Question: I am trying to call service via curl and here is my code and every time I got the attached error
'''
error_reporting(-1);
$qbsite = "https://qbo.sbfinance.intuit.com/resource/account/v2/960432556";
$headers = array(
'Content-Type'=>'application/xml',
'oauth_version' => "1.0",
'oauth_signature_method'=>"HMAC-SHA1",
'oauth_nonce'=>"xxx",
'oauth_timestamp'=>"xxx",
'oauth_consumer_key'=>"qyprdvZraQrBVbrPIptwd6gl6C6knP",
'oauth_token'=>"qyprdyLcCq9KMGVzqxtObeOkTvSWhhi7sNSW62u9gwqDXsc7",
'oauth_signature'=>"LnVYSgE9YZ77KgKZ1kLT3ouIu1M=",
);
$xmlData = '<?xml version="1.0" encoding="utf-16"?>
<Account xmlns:ns2="http://www.intuit.com/sb/cdm/qbo" xmlns="http://www.intuit.com/sb/cdm/v2">
<Name>Loan Account </Name>
<Desc>Loan Account</Desc>
<Subtype>Savings</Subtype>
<AcctNum>5001</AcctNum>
<OpeningBalanceDate>2010-05-14</OpeningBalanceDate>
</Account>';
$ch = curl_init($qbsite);
curl_setopt ($ch, CURLOPT_SSL_VERIFYPEER, FALSE);
curl_setopt($ch, CURLOPT_RETURNTRANSFER, true);
curl_setopt($ch, CURLOPT_POST, 1);
curl_setopt($ch, CURLOPT_HTTPHEADER, $headers);
curl_setopt($ch, CURLOPT_POSTFIELDS, "
{$xmlData}");
$response = curl_exec($ch);
print($response);die; !
'''

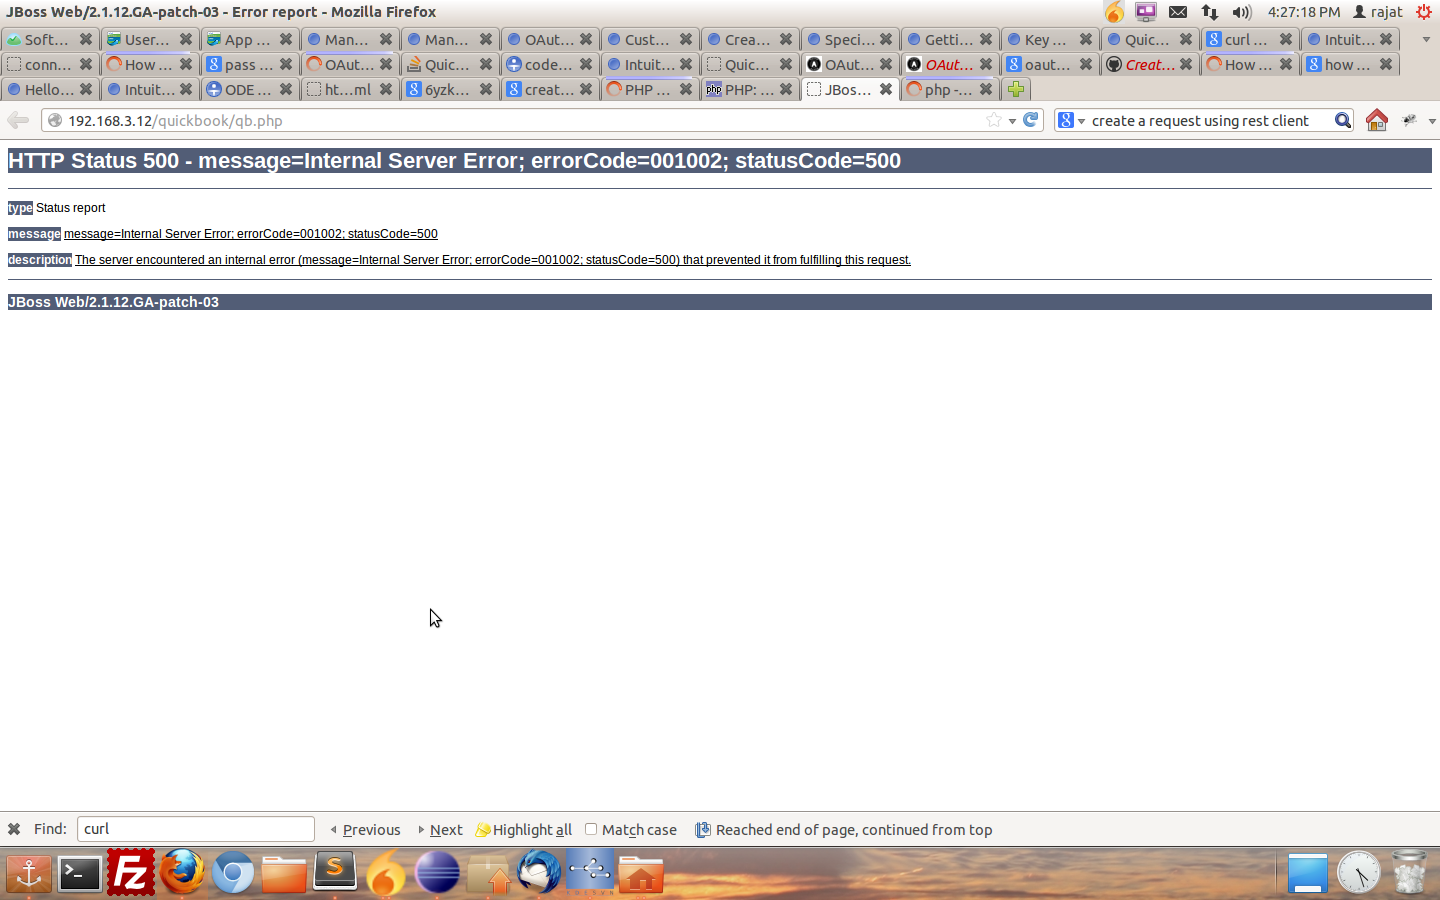
Answer: This:
'''
$headers = array(
'Content-Type'=>'application/xml',
'oauth_version' => "1.0",
'oauth_signature_method'=>"HMAC-SHA1",
'oauth_nonce'=>"xxx",
'oauth_timestamp'=>"xxx",
'oauth_consumer_key'=>"qyprdvZraQrBVbrPIptwd6gl6C6knP",
'oauth_token'=>"qyprdyLcCq9KMGVzqxtObeOkTvSWhhi7sNSW62u9gwqDXsc7",
'oauth_signature'=>"LnVYSgE9YZ77KgKZ1kLT3ouIu1M=",
);
'''
Is not even close to a correct OAuth signature. OAuth signatures place all of that information in a single 'Authorization: ...' HTTP header, whereas you've slapped each piece of OAuth data in a separate HTTP header.
For example, a correct OAuth header looks something like this:
'''
Authorization: OAuth realm="",
oauth_consumer_key="dpf43f3p2l4k3l03",
oauth_nonce="kllo9940pd9333jh",
oauth_timestamp="<PHONE>",
oauth_signature_method="HMAC-SHA1",
oauth_version="1.0",
oauth_signature="tR3%2BTy81lMeYAr%2FFid0kMTYa%2FWM%3D"
'''
Additionally, OAuth signatures are not static values - they must be calculated and they change with EVERY request.
You should download the nightly build of the <URL>, and it takes care of building the correct OAuth requests for you.
Specifically, download it and look at these examples:
- -